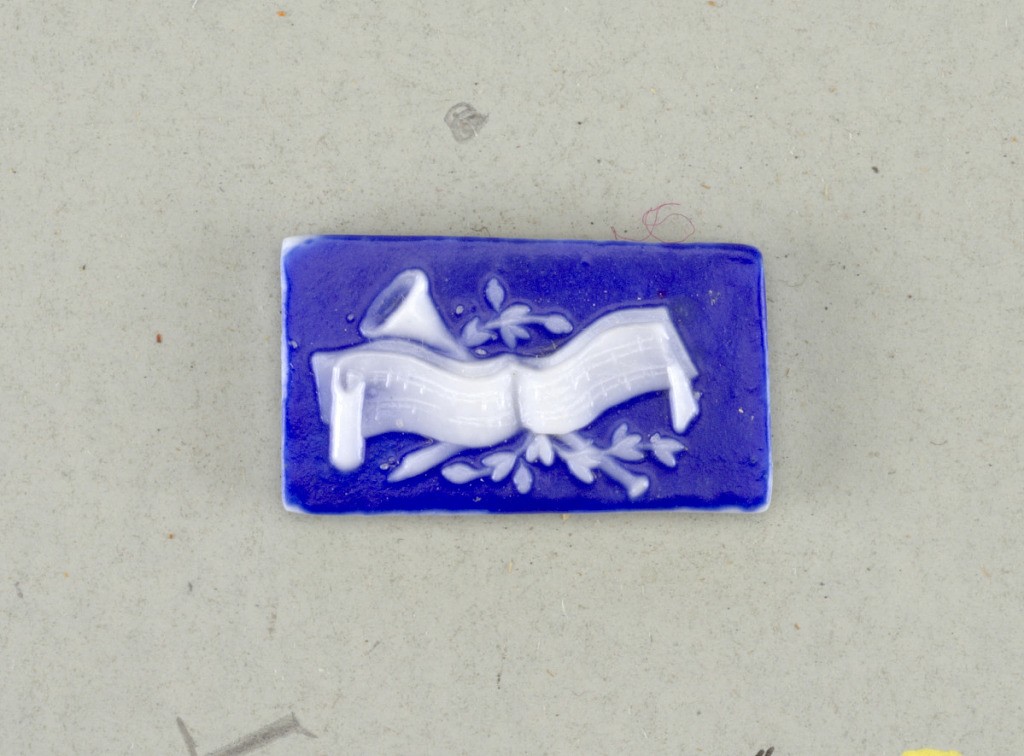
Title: Button
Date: late 18th century
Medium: Stoneware
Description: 1925-2-34-a,b: Two rectangular mounts in the style of Wedgwood Ja...